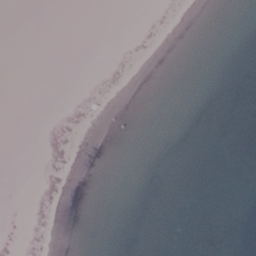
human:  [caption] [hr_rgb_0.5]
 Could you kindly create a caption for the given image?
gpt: A beautiful beach with crystal clear waters .

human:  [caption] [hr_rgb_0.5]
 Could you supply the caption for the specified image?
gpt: This is a beach with blue sea and white sands .

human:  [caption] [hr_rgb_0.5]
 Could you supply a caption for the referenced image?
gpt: It is a peaceful beach without waves .

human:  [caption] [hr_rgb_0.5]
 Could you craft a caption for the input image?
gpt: The beach is peaceful and quiet without waves .

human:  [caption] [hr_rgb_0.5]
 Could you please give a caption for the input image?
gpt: A quiet beach with crystal clear waters .